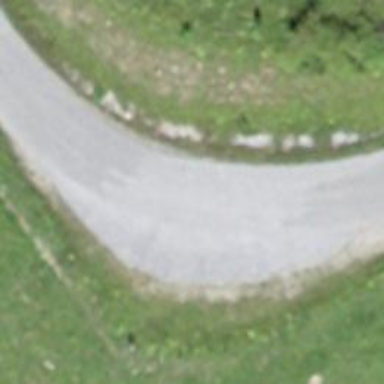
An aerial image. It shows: Passing place on the road.